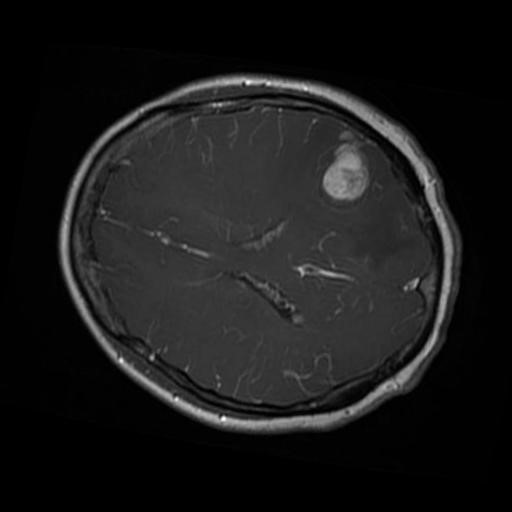
Label: brain_glioma